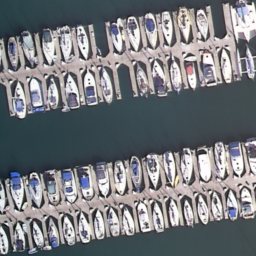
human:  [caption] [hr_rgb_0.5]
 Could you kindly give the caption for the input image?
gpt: Many boats docked in lines at the harbor and some positions are free .

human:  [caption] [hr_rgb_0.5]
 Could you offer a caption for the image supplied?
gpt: Many boats docked in lines at the harbor and the water is deep blue .

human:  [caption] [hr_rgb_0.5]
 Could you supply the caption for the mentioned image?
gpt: Lots of boats docked in lines at the harbor .

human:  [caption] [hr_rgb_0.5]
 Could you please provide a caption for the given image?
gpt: Lots of boats docked at the harbor and the boats are closed to each other .

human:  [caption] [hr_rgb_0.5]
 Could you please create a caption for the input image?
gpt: Lots of boats docked in lines at the harbor and the boats are closed to each other .